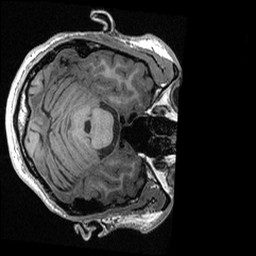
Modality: T1w
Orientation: axial
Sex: male
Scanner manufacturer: ge
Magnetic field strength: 3 T
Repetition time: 0.0064 s
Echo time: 0.00281 s